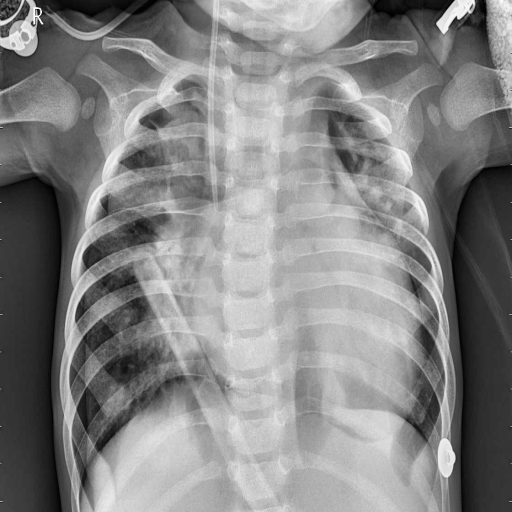
Finding: PNEUMONIA